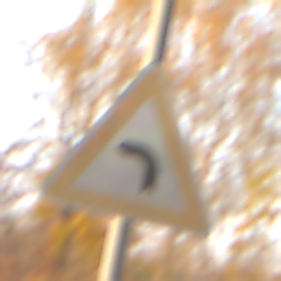
Verkehrszeichen: KurveLinks
Umgebung: Roofed, Suburban
Tageszeit: SunriseSunset
Wetter: Clear
Licht: Natural
Jahreszeit: NotSpecified
Kontrast: MediumContrast